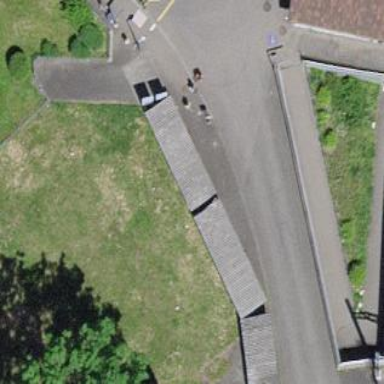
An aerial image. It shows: Bicycle parking facility located on the roof of building.